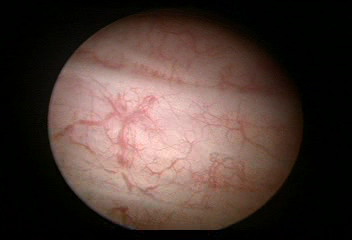
Modality: WLC
Class: Normal mucosa
Bladder cancer association: No